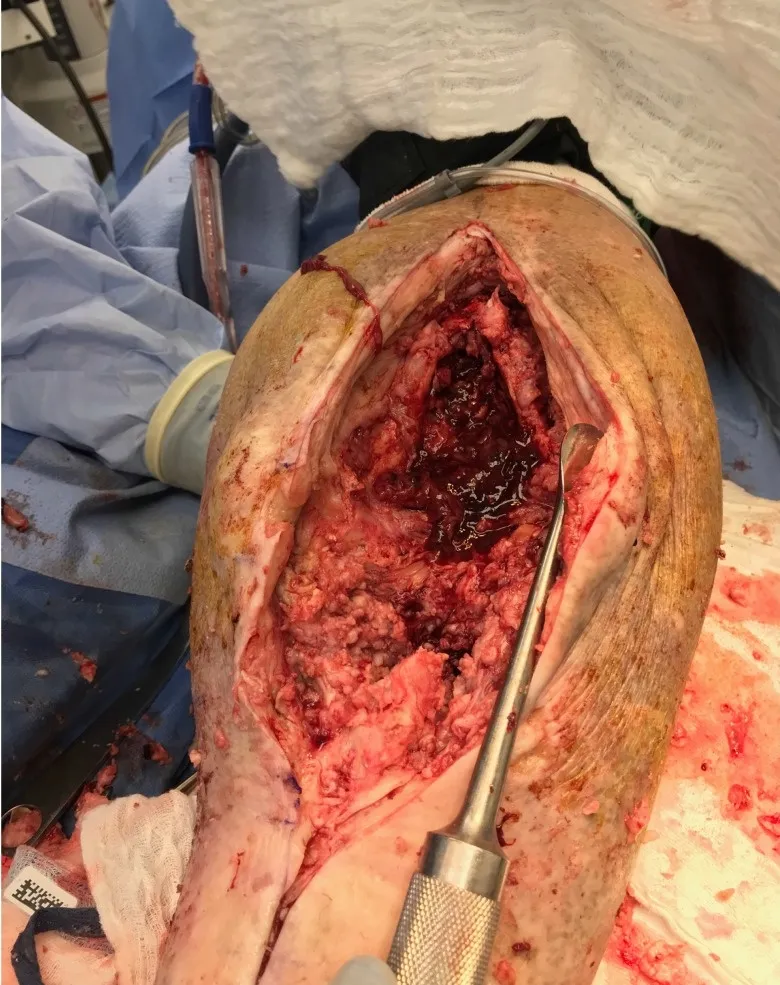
Intraoperative appearance of wound demonstrating diffuse nodular involvement of the joint.
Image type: medical_photograph (other_medical_photograph)